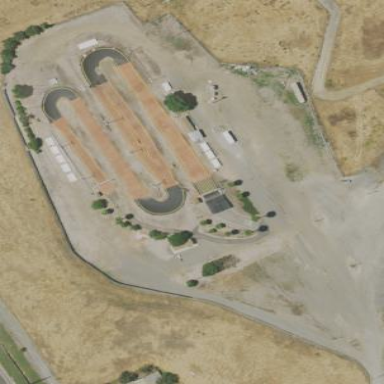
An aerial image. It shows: Sports centre focused on BMX activities within the leisure land.